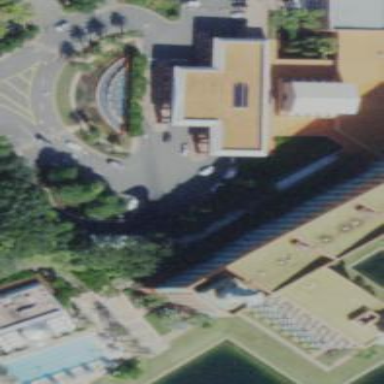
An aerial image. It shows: View of roof of building.